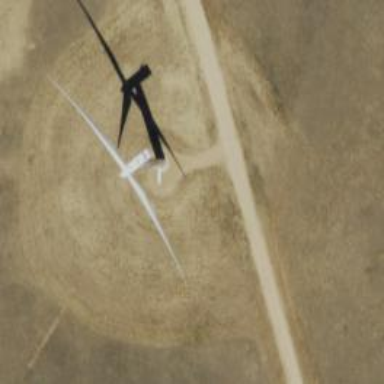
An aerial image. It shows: Wind power generator with horizontal axis wind turbine manufactured by Vestas.